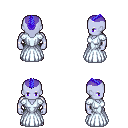
a pixel art fantasy rpg character, male body template, dark elf, purple skin, underdress, teal pants, blue short mohawk hairstyle, four views (front, back, left, right), 2x2 character sprite sheet, small pixel art, hard edges, no anti-aliasing